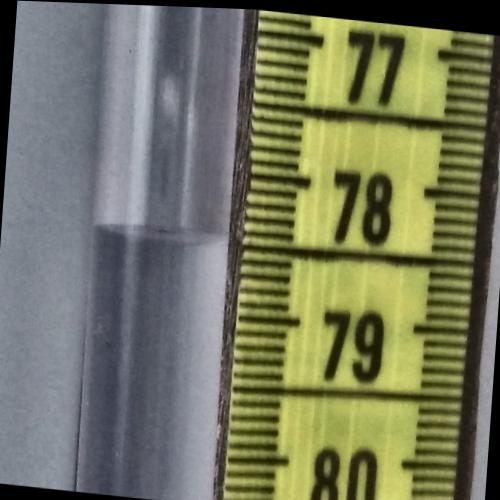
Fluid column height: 78.5 cm